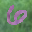
Label: 6